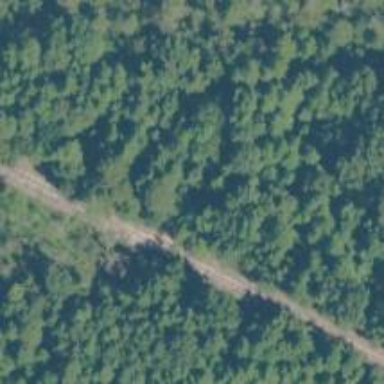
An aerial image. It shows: Trestle bridge over railway tracks.